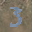
Label: 3